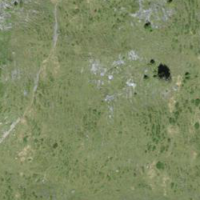
EUNIS habitat code: 23
Species observed at this site:
Parnassia palustris